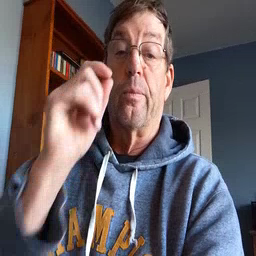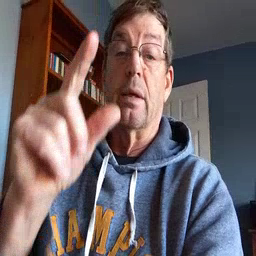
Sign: wake